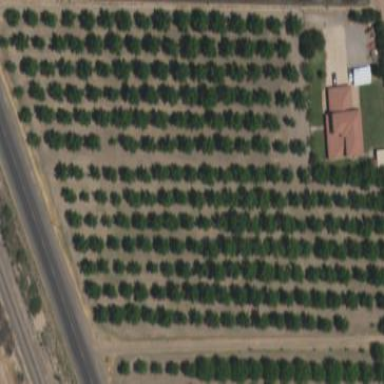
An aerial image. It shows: Orchard.